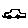
Label: car